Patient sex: F
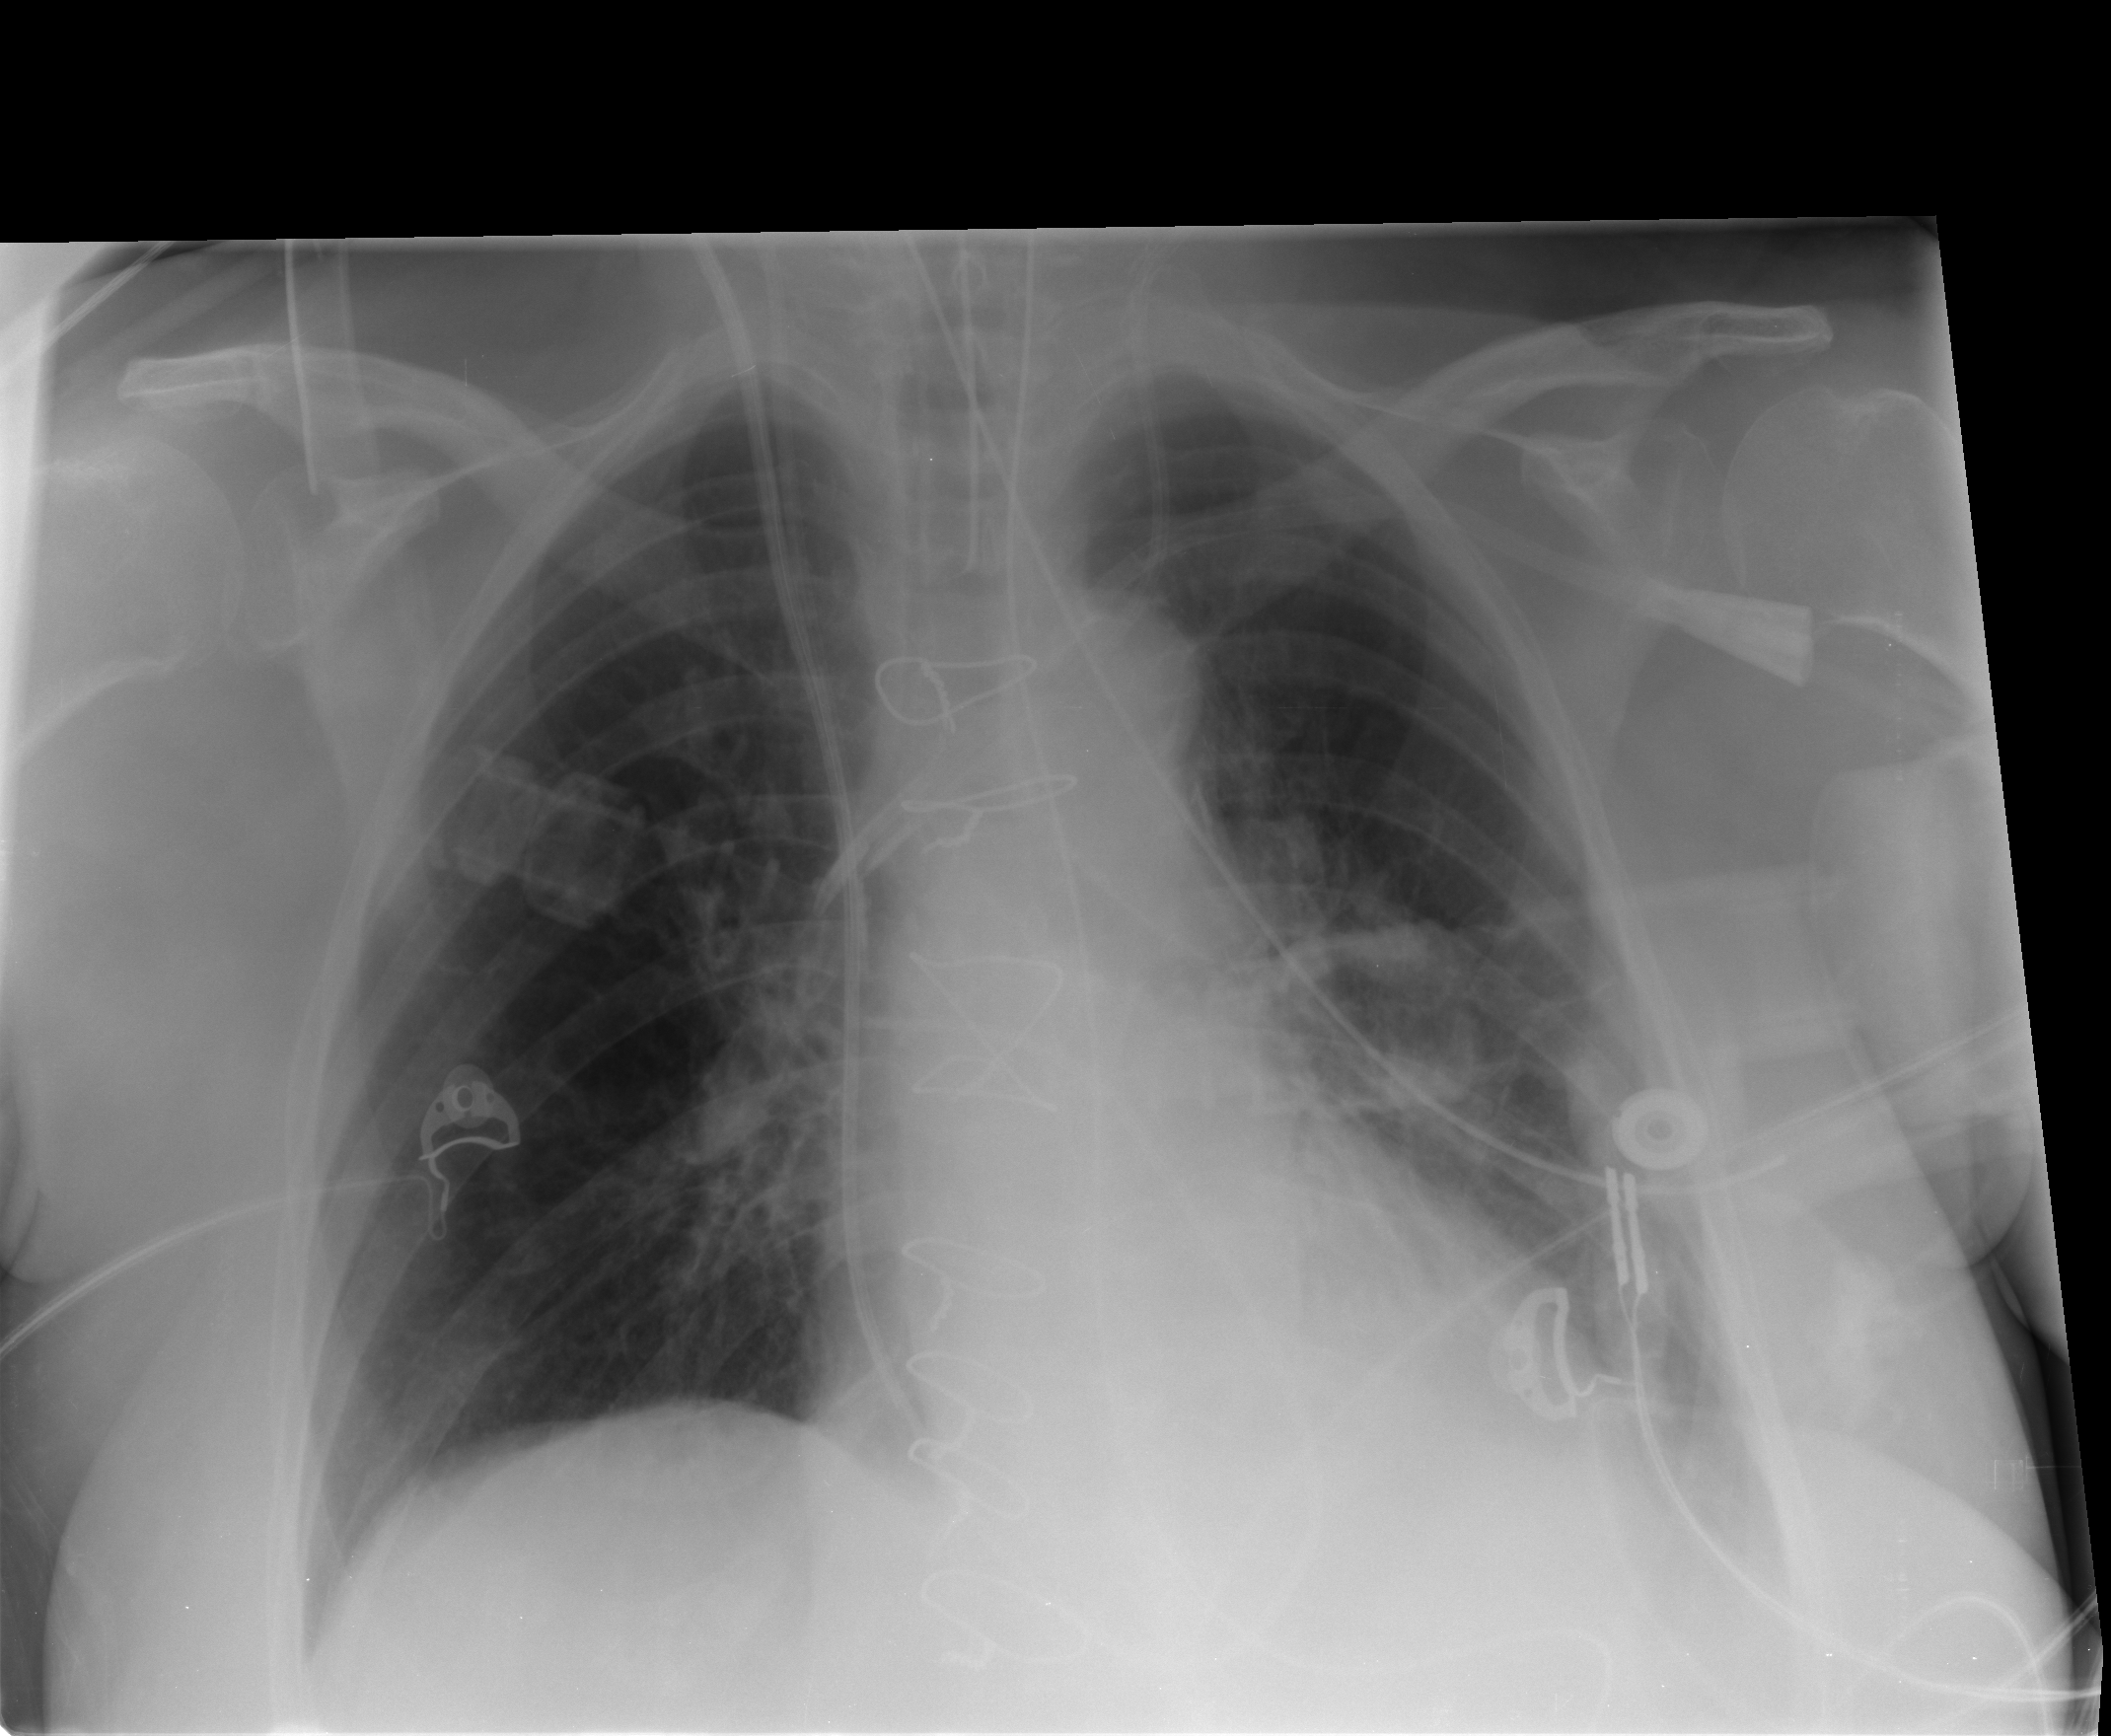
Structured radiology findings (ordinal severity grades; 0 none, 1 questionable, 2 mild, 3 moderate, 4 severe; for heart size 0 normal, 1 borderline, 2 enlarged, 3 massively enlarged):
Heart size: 2
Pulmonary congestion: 0
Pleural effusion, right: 0
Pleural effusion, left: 2
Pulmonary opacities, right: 0
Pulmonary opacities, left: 0
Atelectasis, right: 0
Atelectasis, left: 2